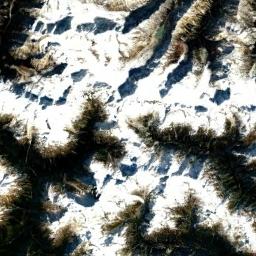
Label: snowberg